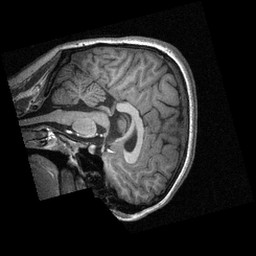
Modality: T1w
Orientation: sagittal
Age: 19
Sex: female